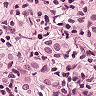
Metastatic tissue present: yes